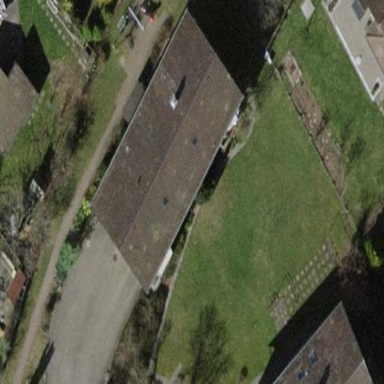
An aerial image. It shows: Gabled building.